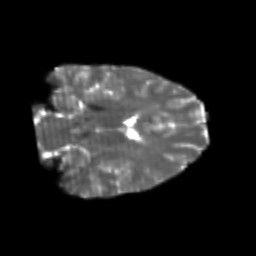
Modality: T2w
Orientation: coronal
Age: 23
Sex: female
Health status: healthy
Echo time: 0.074 s